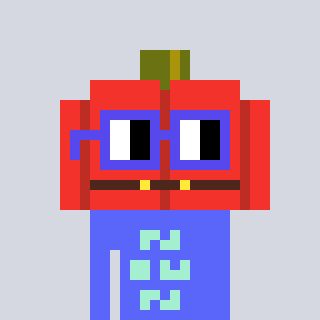
a pixel art character with square blue glasses, a pumpkin-shaped head and a purple-colored body on a cool background